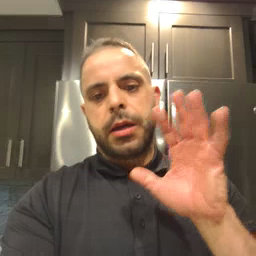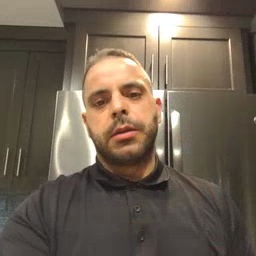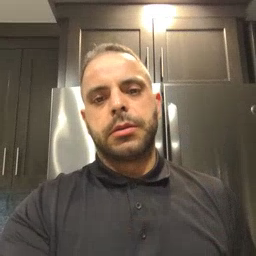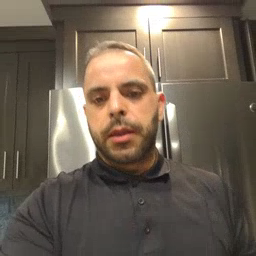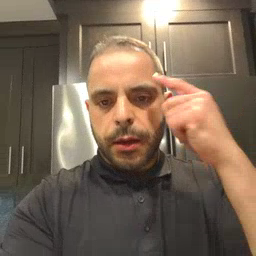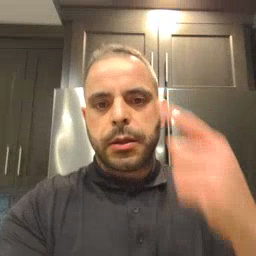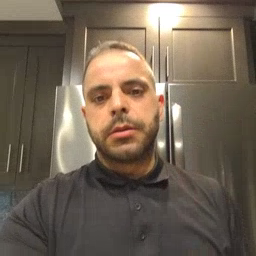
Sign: think